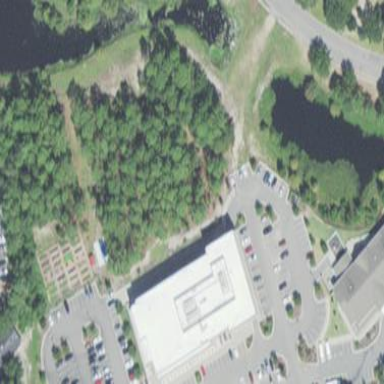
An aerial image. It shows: Clinic building offering healthcare services.